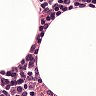
Metastatic tissue present: no